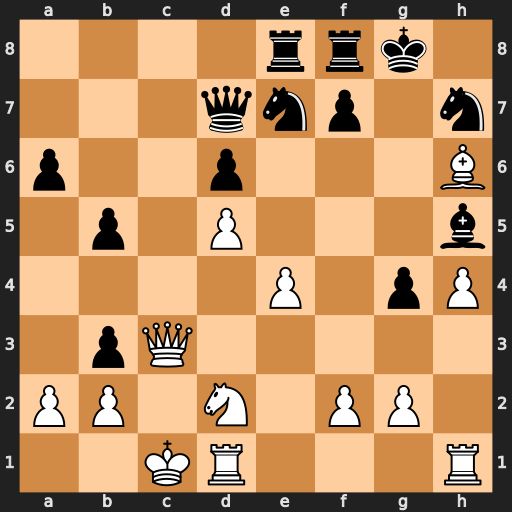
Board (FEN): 4rrk1/3qnp1n/p2p3B/1p1P3b/4P1pP/1pQ5/PP1N1PP1/2KR3R
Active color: w
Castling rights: -
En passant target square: -
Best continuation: Qg7#